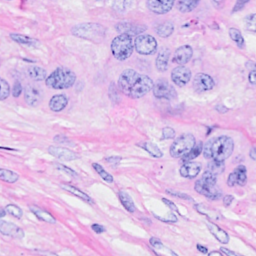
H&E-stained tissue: Breast